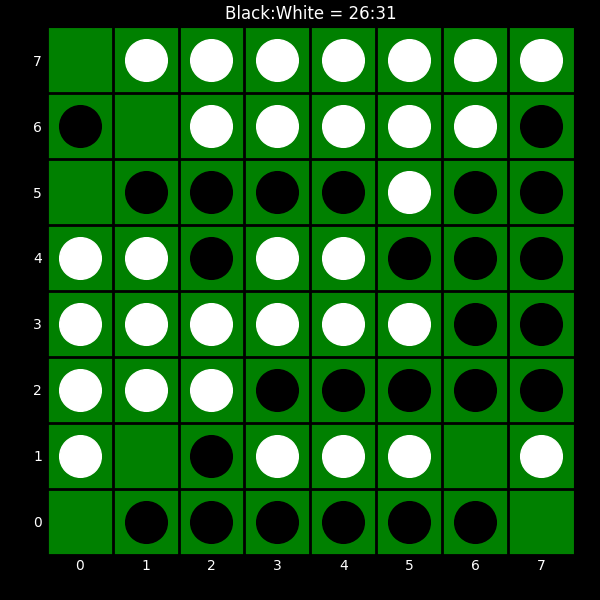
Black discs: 26
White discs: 31